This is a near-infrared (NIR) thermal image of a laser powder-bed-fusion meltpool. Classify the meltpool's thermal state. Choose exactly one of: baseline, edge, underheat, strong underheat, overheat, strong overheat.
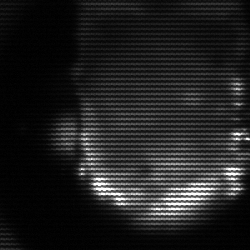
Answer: baseline